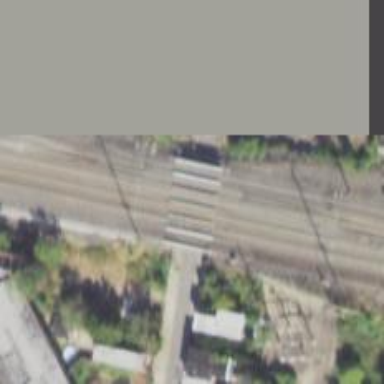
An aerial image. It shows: Bridge over railway line.